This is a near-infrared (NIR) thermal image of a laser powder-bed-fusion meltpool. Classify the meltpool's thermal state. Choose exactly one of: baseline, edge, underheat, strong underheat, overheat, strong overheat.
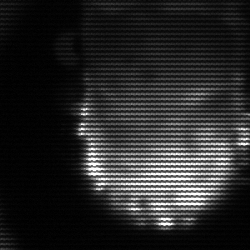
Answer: baseline